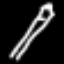
Label: pencil